Field crop: maize
Growth stage: 2
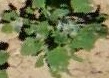
Species: chenopodium